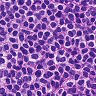
Metastatic tissue present: no